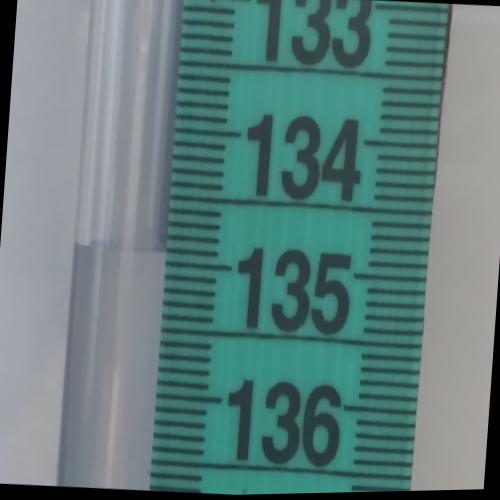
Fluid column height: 134.9 cm